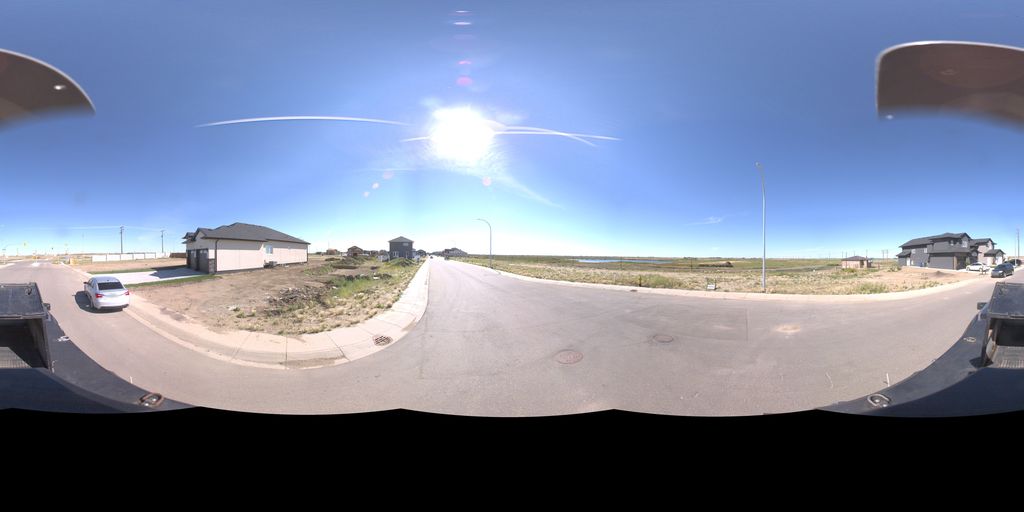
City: saskatoon